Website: apple
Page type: cart
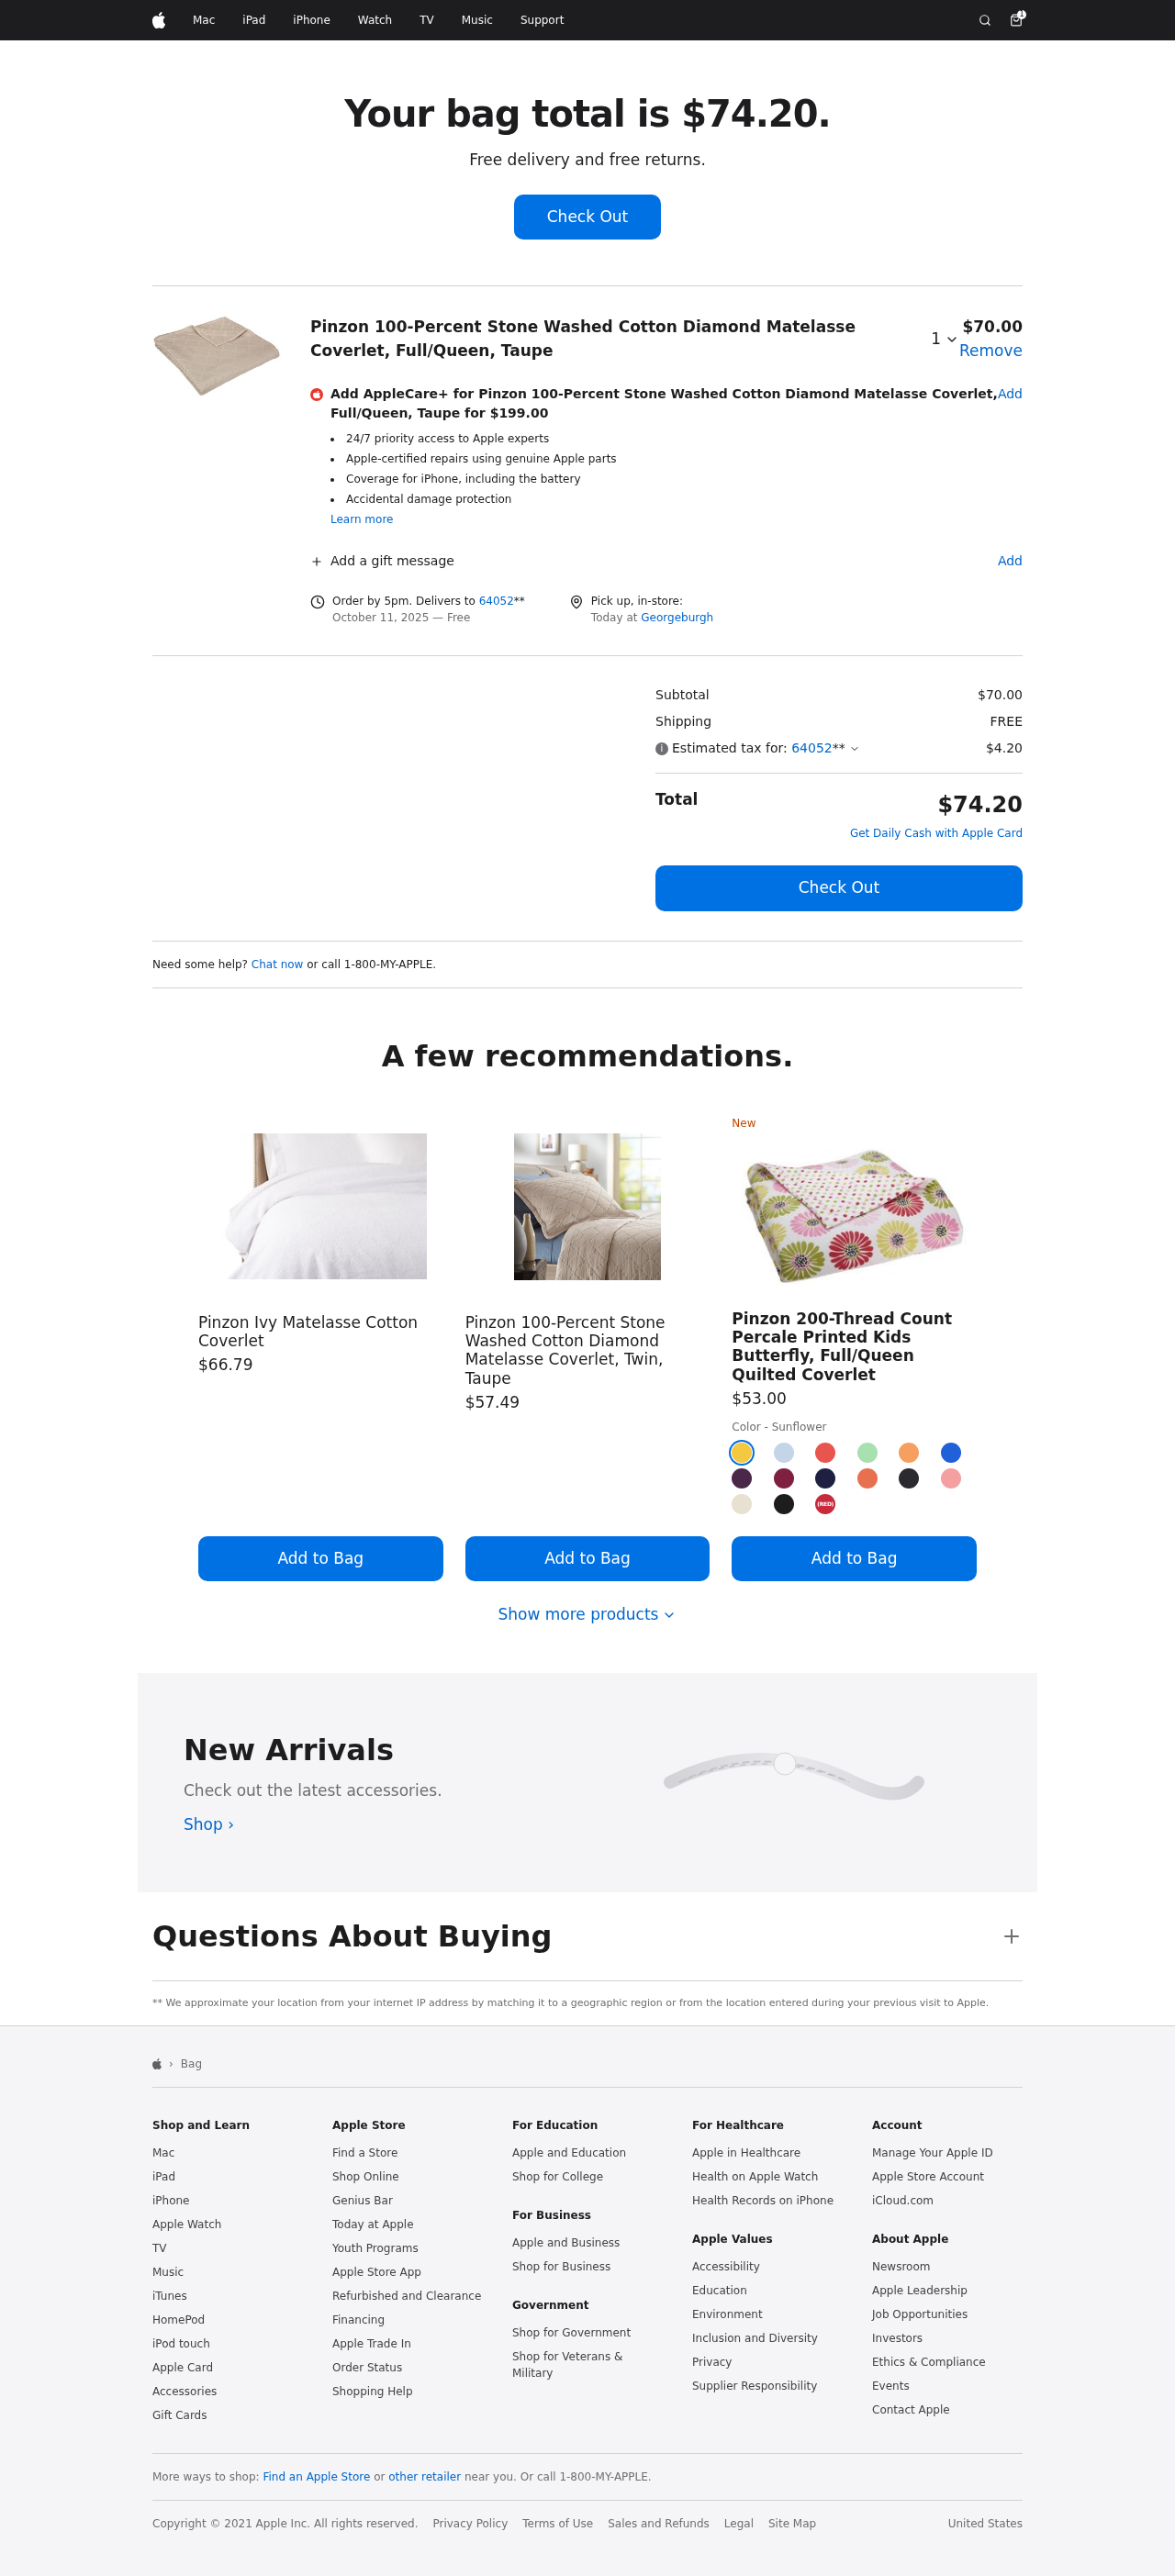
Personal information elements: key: PII_CITY
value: Georgeburgh
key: PII_POSTCODE
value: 64052
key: PII_POSTCODE_FULL
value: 64052
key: PII_POSTCODE_NUMERIC
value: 64052
Product elements: key: PRODUCT1_NAME
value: Pinzon 100-Percent Stone Washed Cotton Diamond Matelasse Coverlet, Full/Queen, Taupe
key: PRODUCT1_PRICE
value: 70
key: PRODUCT1_QUANTITY
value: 1
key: PRODUCT2_NAME
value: Pinzon Ivy Matelasse Cotton Coverlet
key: PRODUCT2_PRICE
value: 66.79
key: PRODUCT3_NAME
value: Pinzon 100-Percent Stone Washed Cotton Diamond Matelasse Coverlet, Twin, Taupe
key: PRODUCT3_PRICE
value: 57.49
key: PRODUCT4_NAME
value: Pinzon 200-Thread Count Percale Printed Kids Butterfly, Full/Queen Quilted Coverlet
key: PRODUCT4_PRICE
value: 53
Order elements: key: ORDER_NUM_ITEMS
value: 1
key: ORDER_TOTAL
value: $74.20
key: ORDER_SHIPPING_DATE
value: October 11, 2025
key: ORDER_SUBTOTAL
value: $70.00
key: ORDER_SHIPPING_COST
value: FREE
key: ORDER_TAX
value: $4.20